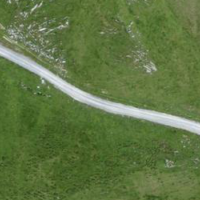
EUNIS habitat code: 26
Species observed at this site:
Erebia tyndarus